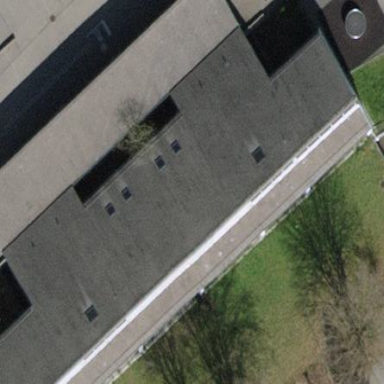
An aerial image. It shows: School building.